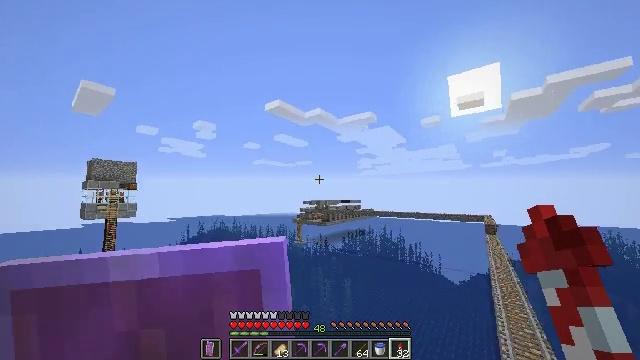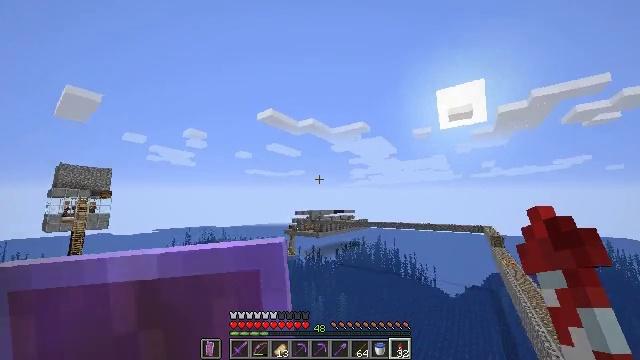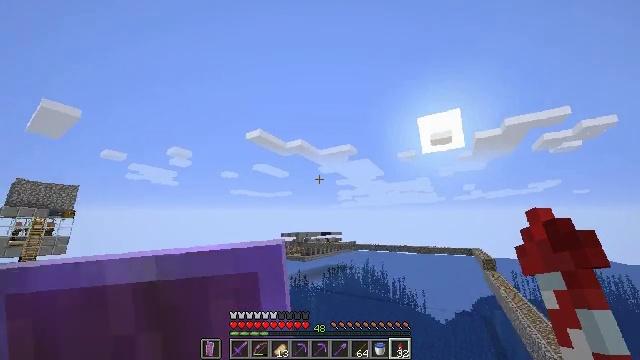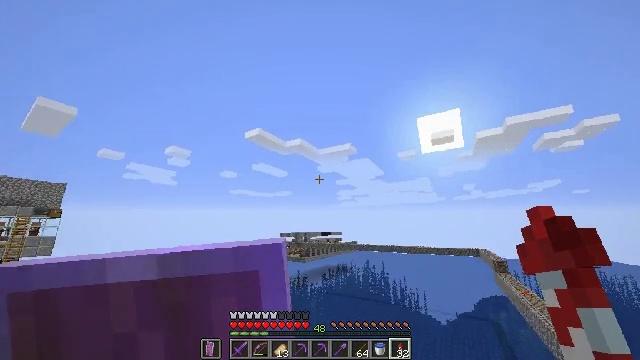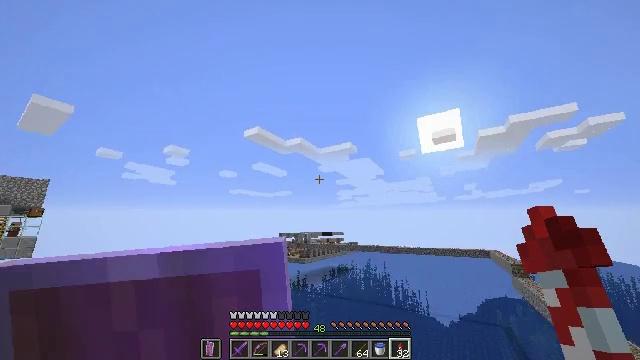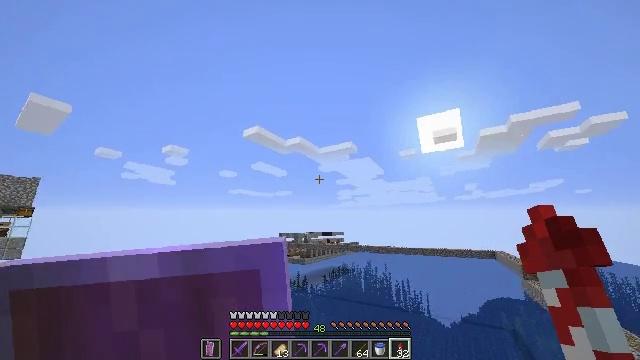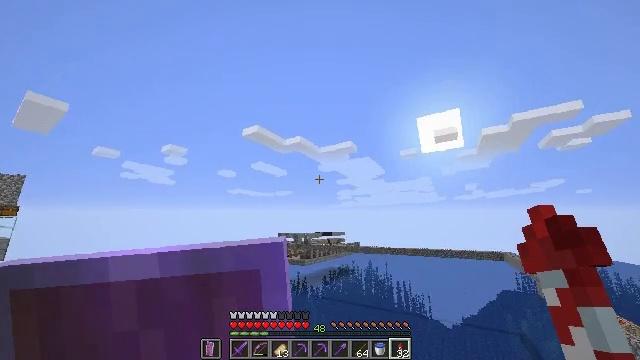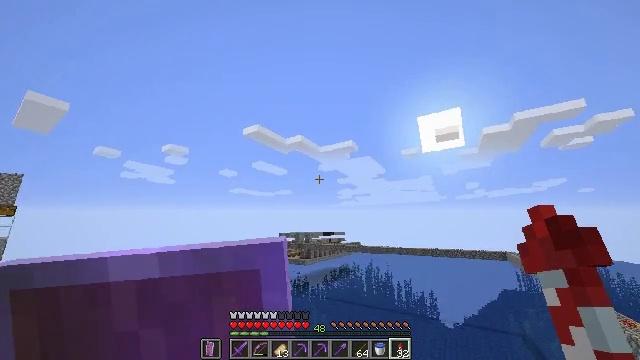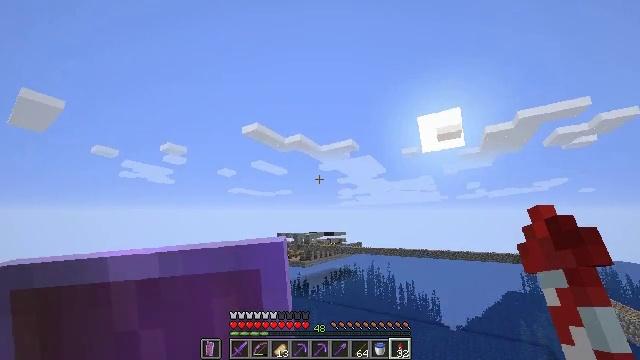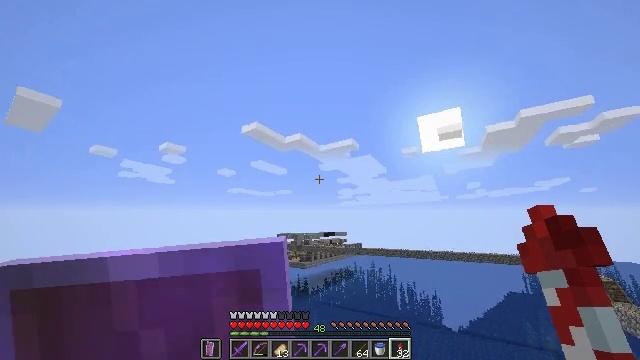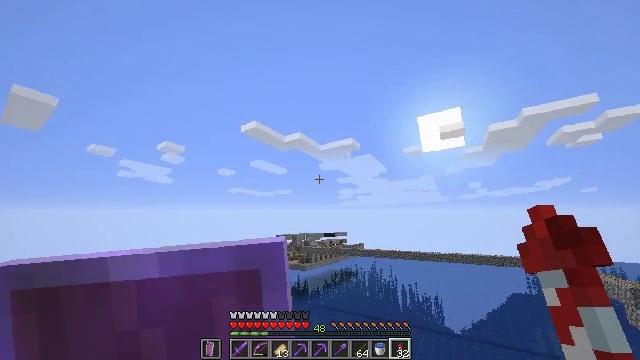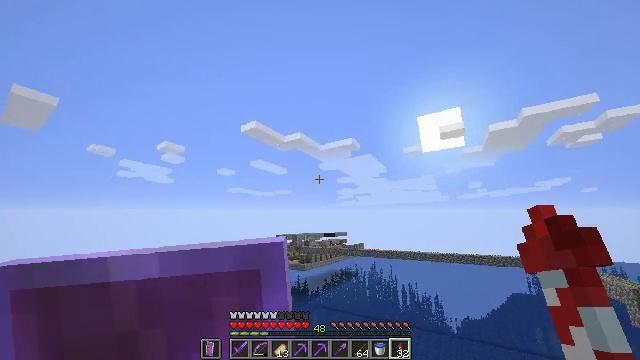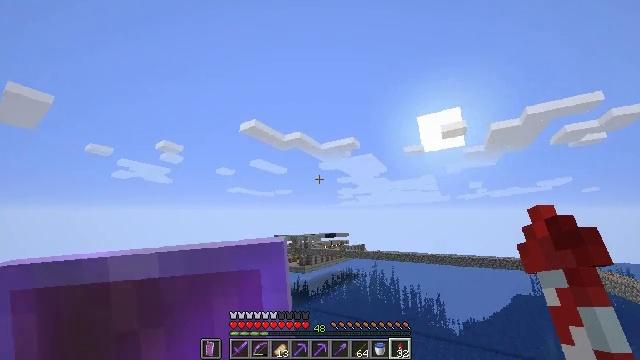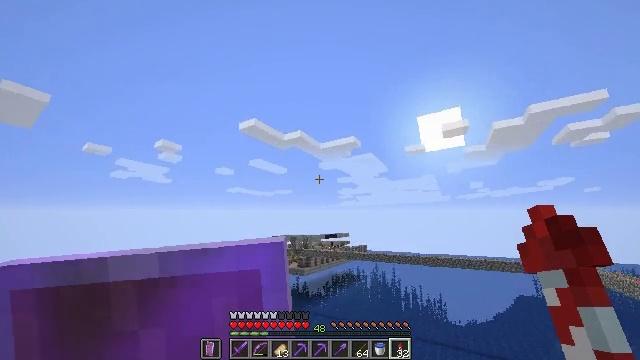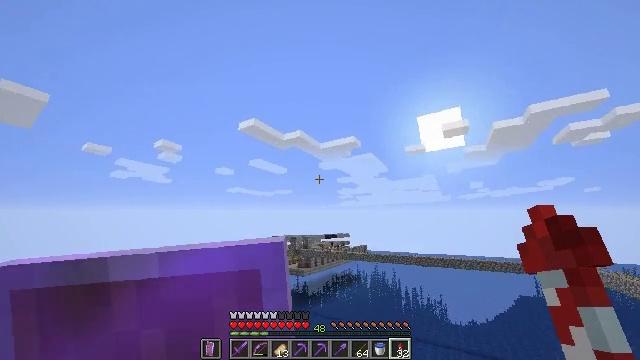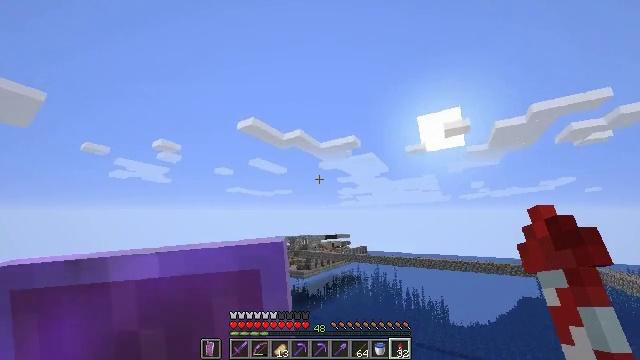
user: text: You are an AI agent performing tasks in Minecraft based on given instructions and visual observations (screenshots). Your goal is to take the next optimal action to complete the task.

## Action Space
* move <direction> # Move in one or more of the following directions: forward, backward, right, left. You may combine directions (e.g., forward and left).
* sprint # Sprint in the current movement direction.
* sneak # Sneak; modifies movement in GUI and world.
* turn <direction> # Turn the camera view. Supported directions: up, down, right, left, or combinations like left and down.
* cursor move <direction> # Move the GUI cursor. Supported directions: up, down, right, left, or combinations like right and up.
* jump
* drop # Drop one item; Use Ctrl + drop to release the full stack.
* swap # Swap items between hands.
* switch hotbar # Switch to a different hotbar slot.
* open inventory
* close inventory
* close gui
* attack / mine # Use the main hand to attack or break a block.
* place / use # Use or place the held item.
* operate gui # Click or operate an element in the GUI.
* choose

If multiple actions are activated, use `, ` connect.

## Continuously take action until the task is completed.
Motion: motion action
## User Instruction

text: Gather diorite by holding left button.
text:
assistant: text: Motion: move forward, sprint, turn right and up
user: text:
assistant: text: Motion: move forward, sprint, turn right and up
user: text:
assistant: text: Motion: move forward, sprint
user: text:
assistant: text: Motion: move forward, sprint
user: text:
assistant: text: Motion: move forward, sprint
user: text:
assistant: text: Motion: move forward, sprint
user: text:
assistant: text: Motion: move forward, sprint
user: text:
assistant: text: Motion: move forward, sprint
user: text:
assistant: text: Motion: move forward, sprint
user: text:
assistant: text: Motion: move forward, sprint
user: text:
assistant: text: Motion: move forward, sprint
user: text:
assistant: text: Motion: move forward, sprint
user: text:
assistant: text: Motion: move forward, sprint
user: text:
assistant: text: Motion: move forward, sprint
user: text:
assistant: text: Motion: move forward, sprint
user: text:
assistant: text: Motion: move forward, sprint
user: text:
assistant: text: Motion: move forward, sprint
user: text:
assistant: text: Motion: move forward, sprint, turn down
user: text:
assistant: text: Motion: move forward, sprint, turn down
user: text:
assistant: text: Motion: move forward, sprint, turn down
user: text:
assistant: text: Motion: move forward, sprint
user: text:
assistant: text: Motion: move forward, sprint
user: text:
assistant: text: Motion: move forward, sprint
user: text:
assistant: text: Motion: move forward, sprint
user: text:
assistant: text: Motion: move forward, sprint
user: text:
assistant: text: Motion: move forward, sprint, turn right
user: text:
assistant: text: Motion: move forward, sprint
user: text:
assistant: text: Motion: move forward, sprint
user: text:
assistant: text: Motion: move forward, sprint
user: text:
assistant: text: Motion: move forward, sprint